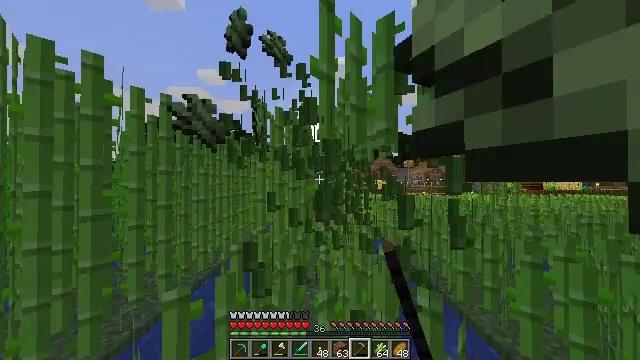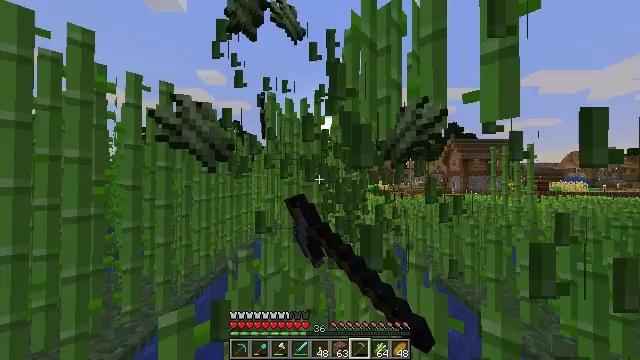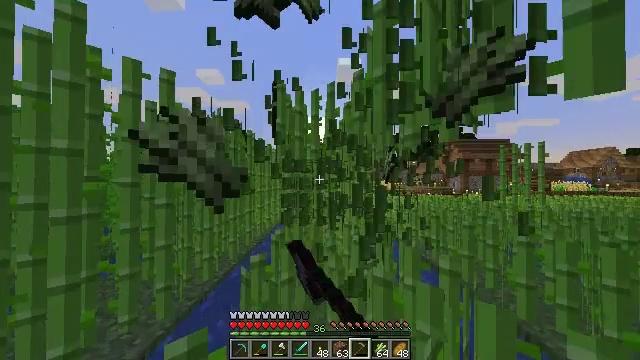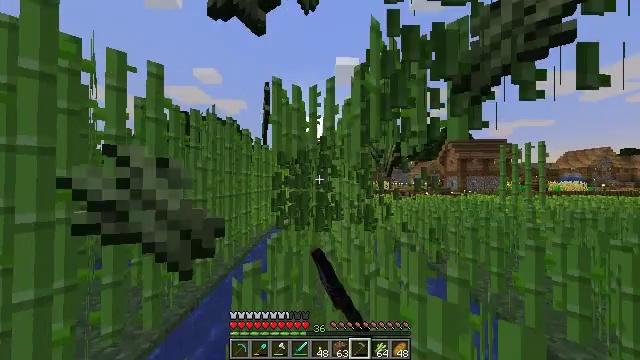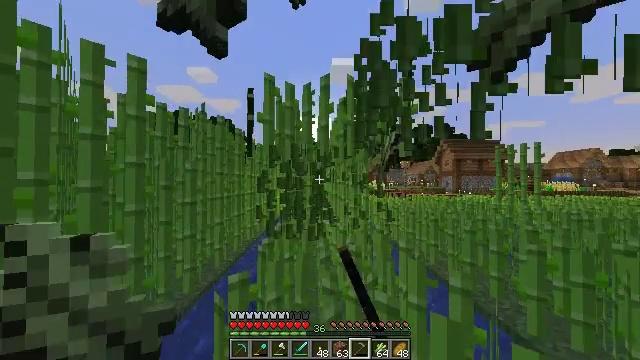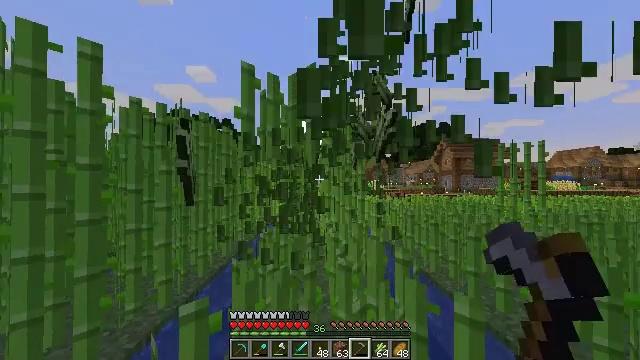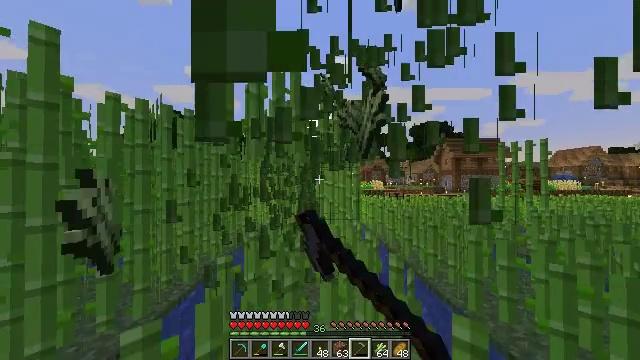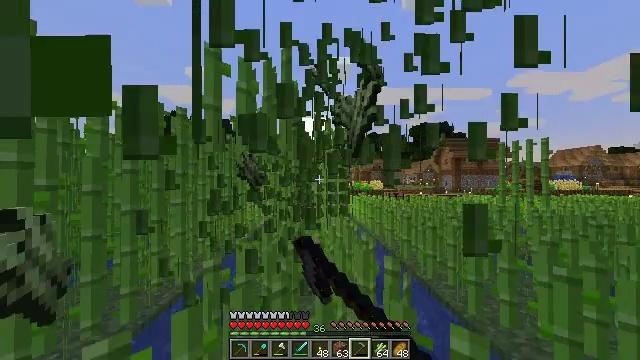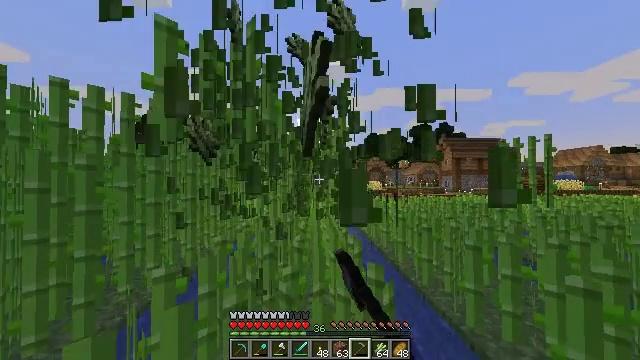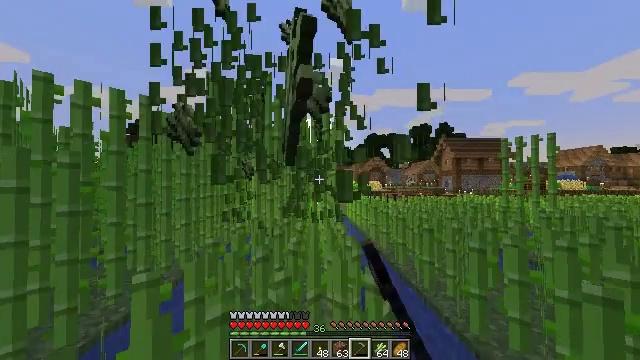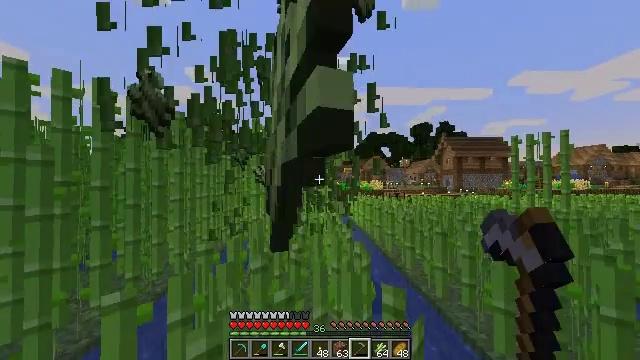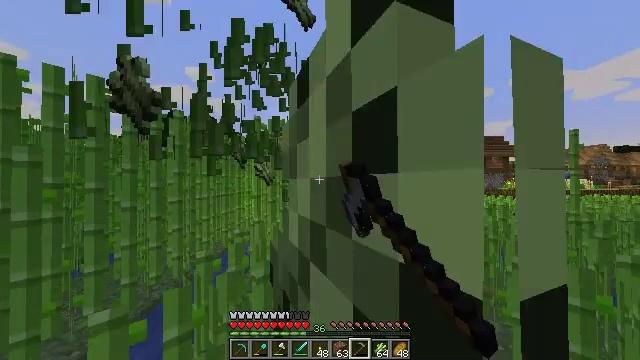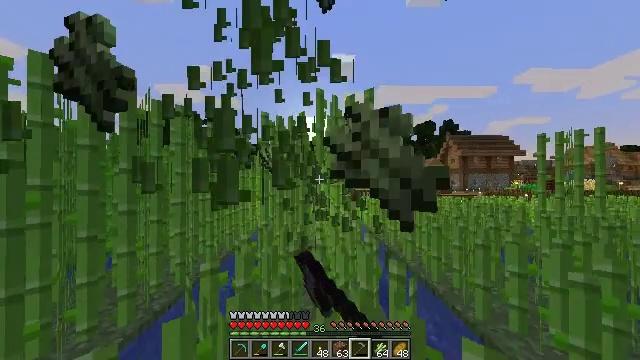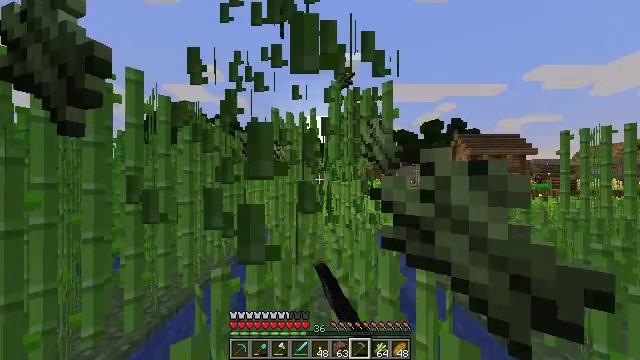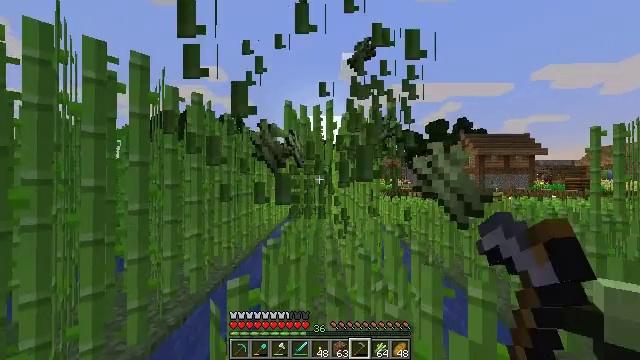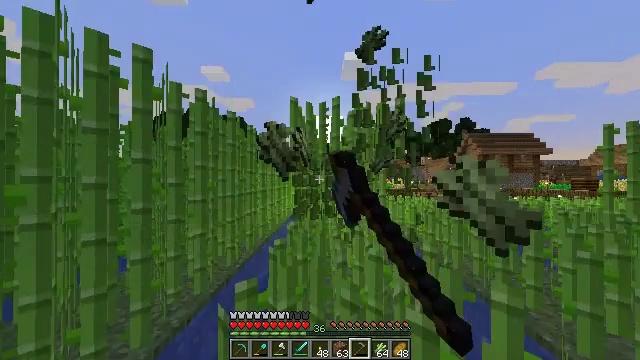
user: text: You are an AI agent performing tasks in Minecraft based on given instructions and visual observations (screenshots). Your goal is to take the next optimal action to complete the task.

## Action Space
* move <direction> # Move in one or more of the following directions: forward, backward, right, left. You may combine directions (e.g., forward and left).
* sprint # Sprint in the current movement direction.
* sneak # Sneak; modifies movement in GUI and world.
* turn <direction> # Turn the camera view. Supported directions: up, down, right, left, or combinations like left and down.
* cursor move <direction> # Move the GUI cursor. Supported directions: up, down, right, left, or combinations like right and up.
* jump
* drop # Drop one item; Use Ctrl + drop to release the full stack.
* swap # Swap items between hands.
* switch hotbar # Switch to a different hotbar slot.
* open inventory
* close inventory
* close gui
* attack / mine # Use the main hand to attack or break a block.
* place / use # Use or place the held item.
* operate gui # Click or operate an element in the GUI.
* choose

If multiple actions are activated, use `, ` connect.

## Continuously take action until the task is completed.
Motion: motion action
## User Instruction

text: Mine the sugar cane near rivers.
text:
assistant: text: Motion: move forward and move left, sprint, attack / mine
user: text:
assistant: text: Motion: move forward and move left, sprint, attack / mine
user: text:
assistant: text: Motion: move forward and move right, sprint, attack / mine
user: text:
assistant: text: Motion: move forward and move right, sprint, turn right, attack / mine
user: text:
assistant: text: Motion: move forward and move right, sprint, attack / mine
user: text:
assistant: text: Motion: move forward and move right, sprint, attack / mine
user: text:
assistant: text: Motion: move forward and move right, sprint, attack / mine
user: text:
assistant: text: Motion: move forward and move right, sprint, attack / mine
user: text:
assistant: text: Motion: move forward and move left, sprint, attack / mine
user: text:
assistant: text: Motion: move forward and move left, sprint, attack / mine
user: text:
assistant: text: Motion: move forward and move left, sprint, attack / mine
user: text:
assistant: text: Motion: move forward and move left, sprint, attack / mine
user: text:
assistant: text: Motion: move forward and move left, sprint, turn left, attack / mine
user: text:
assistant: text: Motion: move forward and move left, sprint, attack / mine
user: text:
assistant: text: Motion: move forward and move left, sprint, attack / mine
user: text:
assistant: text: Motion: move forward and move left, sprint, attack / mine
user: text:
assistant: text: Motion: move forward and move right, sprint, attack / mine
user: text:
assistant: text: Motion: move forward and move right, sprint, turn right, attack / mine
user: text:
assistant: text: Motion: move forward and move right, sprint, turn right, attack / mine
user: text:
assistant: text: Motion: move forward and move right, sprint, attack / mine
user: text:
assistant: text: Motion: move forward and move right, sprint, attack / mine
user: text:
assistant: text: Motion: move forward and move right, sprint, attack / mine
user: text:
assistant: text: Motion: move forward and move right, sprint, attack / mine
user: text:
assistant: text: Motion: move forward, sprint, attack / mine
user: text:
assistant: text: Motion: move forward and move left, sprint, turn left, attack / mine
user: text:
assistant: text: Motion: move forward and move left, sprint, turn left, attack / mine
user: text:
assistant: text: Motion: move forward and move left, sprint, attack / mine
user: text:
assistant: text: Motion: move forward and move left, sprint, attack / mine
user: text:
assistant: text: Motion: move forward and move left, sprint, attack / mine
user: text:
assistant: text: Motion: move forward and move left, sprint, attack / mine